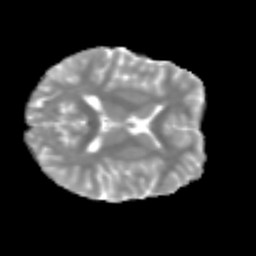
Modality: MD
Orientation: axial
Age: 20
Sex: female
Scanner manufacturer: siemens
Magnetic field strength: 3 T
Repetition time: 2.3 s
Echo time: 0.085 s